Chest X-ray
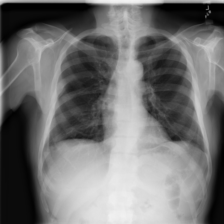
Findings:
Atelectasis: negative
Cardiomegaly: negative
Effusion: negative
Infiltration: negative
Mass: negative
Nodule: negative
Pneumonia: negative
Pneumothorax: negative
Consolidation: negative
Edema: negative
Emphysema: negative
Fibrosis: negative
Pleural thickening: negative
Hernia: negative